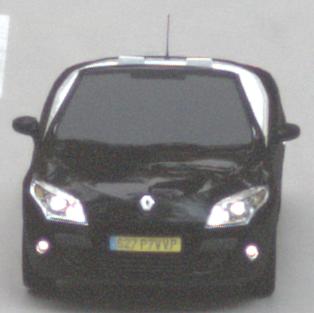
Make: Renault
Model: Mégane Coupé-Cabriolet 1.6 16V 110
Detailed model: Mégane (III) Coupé-Cabriolet
Model produced from: 2010/06
Model produced until: 2013/03
Doors: 2
Color: black
Road condition: dry road
Daytime: sunrise or sunset
Contrast: medium contrast